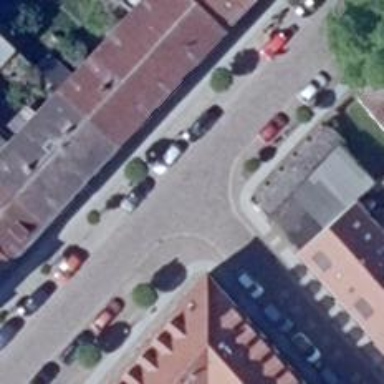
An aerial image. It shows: Living street.